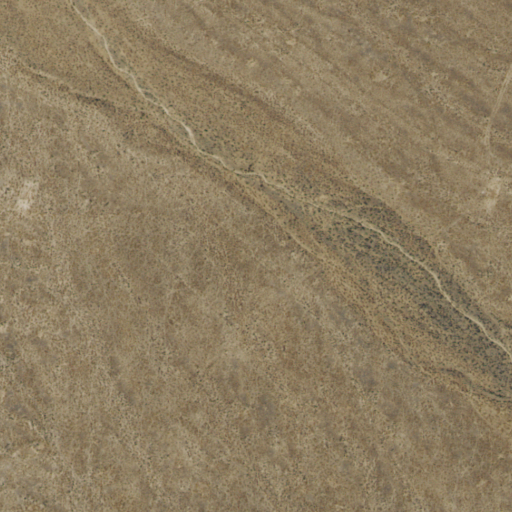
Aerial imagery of valley in Nevada named Galena Canyon containing only shrub